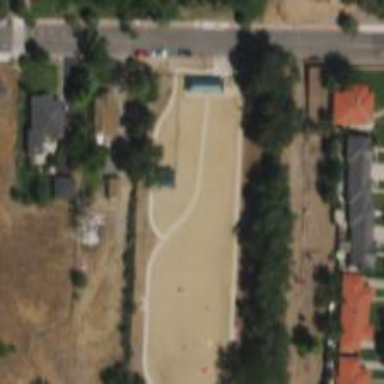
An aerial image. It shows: Dog park for leisure land.